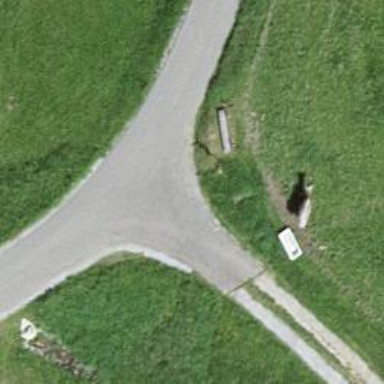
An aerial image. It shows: Guidepost providing information.